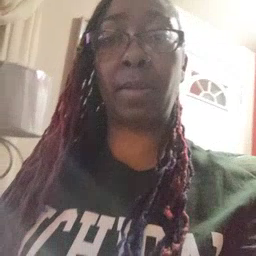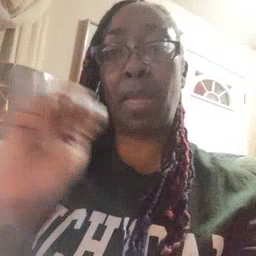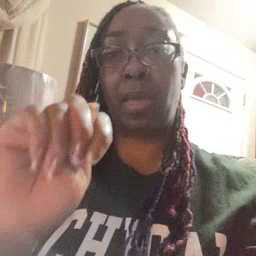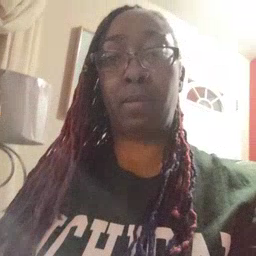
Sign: potty